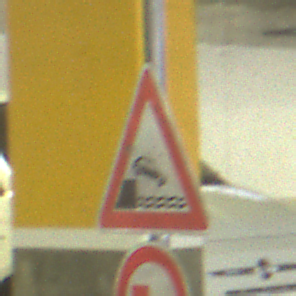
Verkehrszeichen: Ufer
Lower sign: UeberholverbotKraftfahrzeuge
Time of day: NotSpecified
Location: Indoor (Special)
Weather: NotSpecified
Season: NotSpecified
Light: Artificial